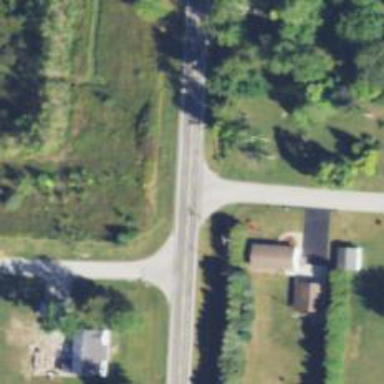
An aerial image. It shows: Residential road.